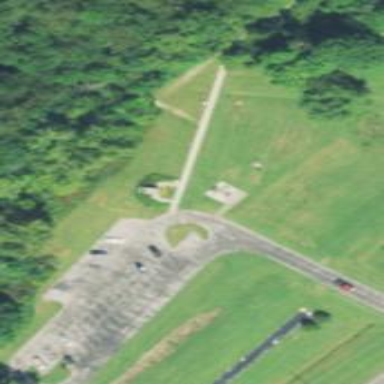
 perfect for leisurely sports activities."